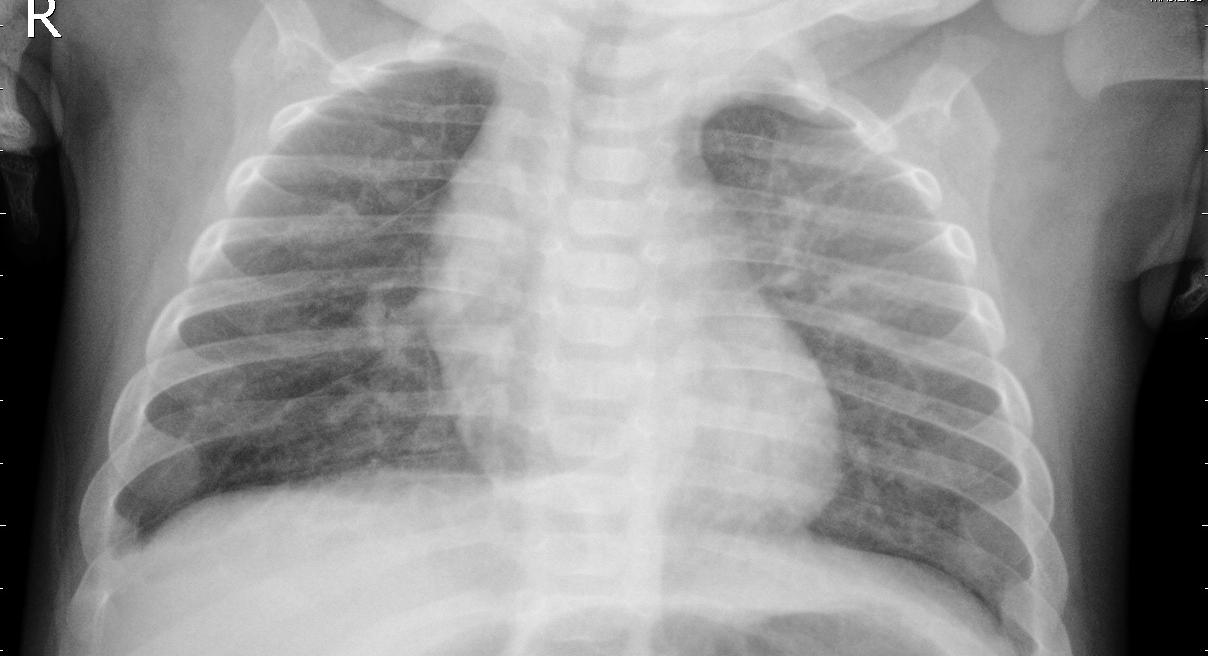
Diagnosis: PNEUMONIA